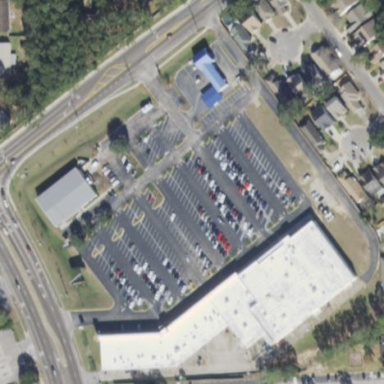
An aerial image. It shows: Retail area.